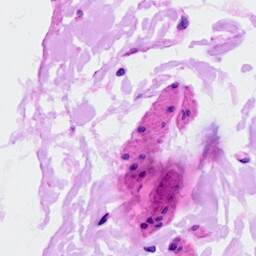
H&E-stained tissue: Ovarian